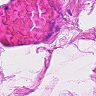
Metastatic tissue present: no